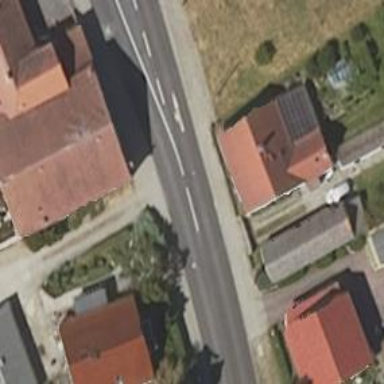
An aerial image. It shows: Secondary road with asphalt surface. It has separate sidewalks on both sides.